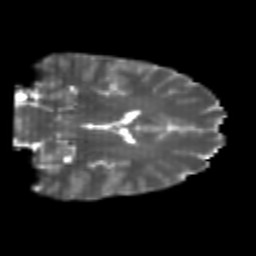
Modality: T2w
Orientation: coronal
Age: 22
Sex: male
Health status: healthy
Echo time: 0.074 s